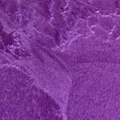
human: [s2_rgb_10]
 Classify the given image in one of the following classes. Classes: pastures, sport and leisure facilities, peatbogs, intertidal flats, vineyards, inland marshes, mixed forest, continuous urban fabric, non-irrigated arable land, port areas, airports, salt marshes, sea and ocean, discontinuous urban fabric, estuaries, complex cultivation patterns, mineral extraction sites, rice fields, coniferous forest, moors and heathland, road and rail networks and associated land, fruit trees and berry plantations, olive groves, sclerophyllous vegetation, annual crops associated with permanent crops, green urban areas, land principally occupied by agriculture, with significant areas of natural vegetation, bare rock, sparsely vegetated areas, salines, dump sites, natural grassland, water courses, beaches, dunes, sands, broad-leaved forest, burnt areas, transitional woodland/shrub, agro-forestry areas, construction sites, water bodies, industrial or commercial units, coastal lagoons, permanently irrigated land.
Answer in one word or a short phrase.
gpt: sea and ocean